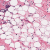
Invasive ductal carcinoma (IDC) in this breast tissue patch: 0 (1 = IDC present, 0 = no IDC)